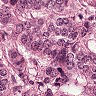
Metastatic tissue present: yes